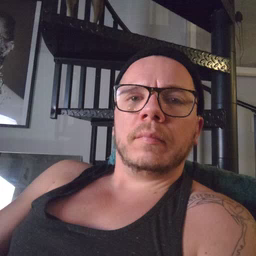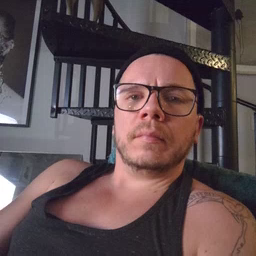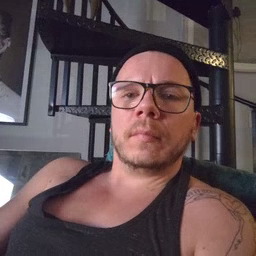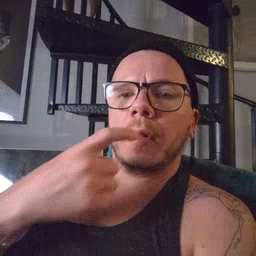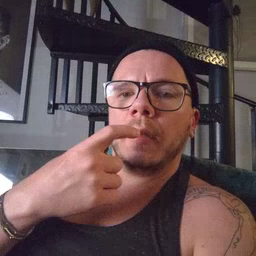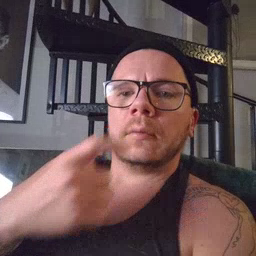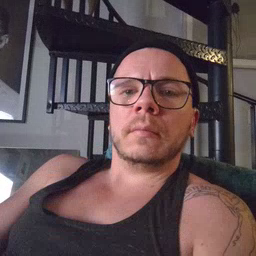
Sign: glasswindow